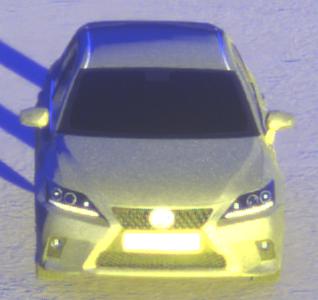
Make: Lexus
Model: CT 200h
Detailed model: CT (A10)
Model produced from: 2014/03
Model produced until: 2017/10
Doors: 5
Color: gray
Road condition: dry road
Daytime: sunrise or sunset
Contrast: high contrast